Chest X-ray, AP view. Patient: 16 years old, sex M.
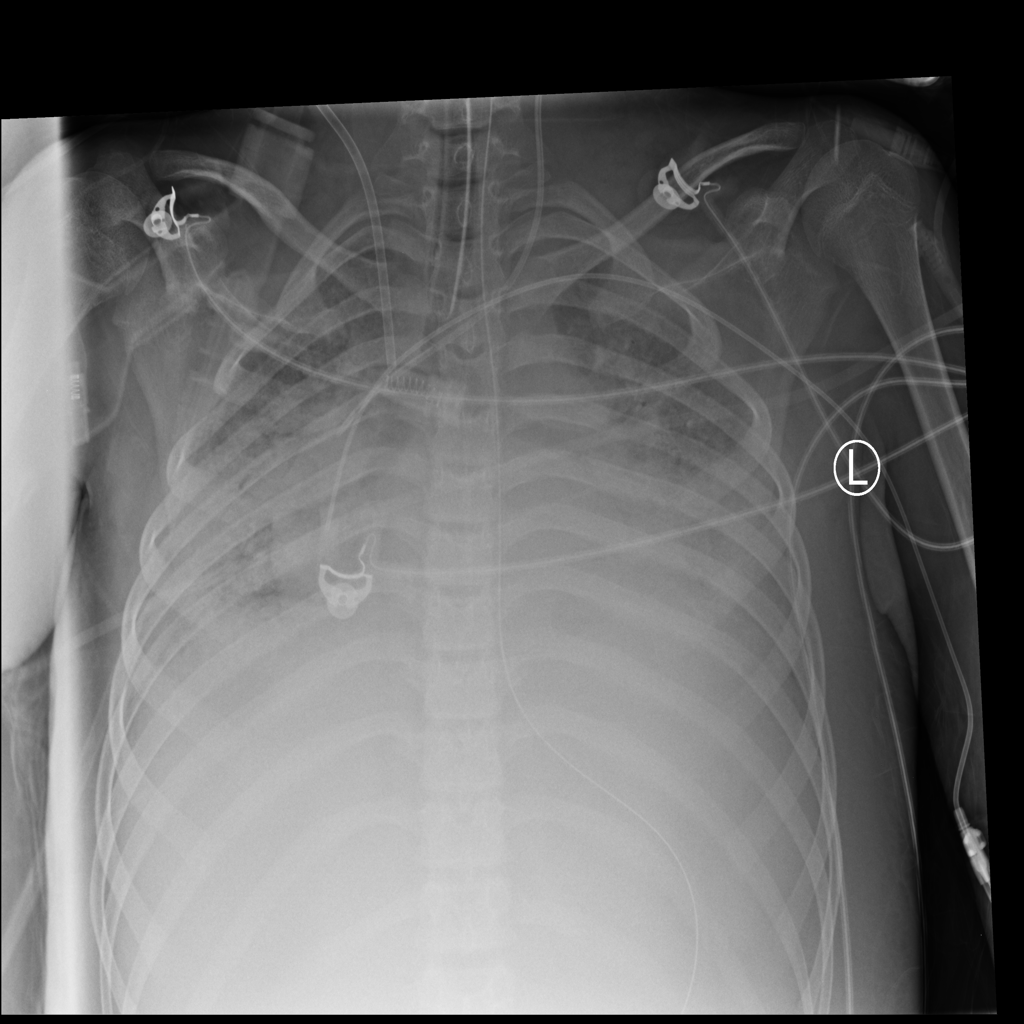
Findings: Infiltration